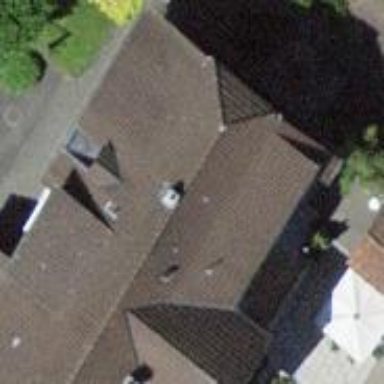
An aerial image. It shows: Residential building.